Question: I am struggling to export the following 'ggplot2' graphic (legend) with Unicode arrows.

The code used to create this legend is the following:
'''
legend <- ggplot() +
geom_tile(
data = bivariate_color_scale,
mapping = aes(
x = gini,
y = mean,
fill = fill)
) +
scale_fill_identity() +
labs(y ="Higher bus. density -",
x = "Higher patent growth -",
title = "Legend") +
theme_minimal()+
theme(
panel.grid.minor = element_blank(),
panel.grid.major = element_blank(),
axis.line = element_blank(),
axis.ticks = element_blank(),
panel.border = element_blank(),
axis.text.x = element_blank(),
axis.text.y = element_blank()
) +
# make font small enough
theme(axis.title = element_text(size = 8)) +
# quadratic tiles
coord_fixed()
'''
I have tried to export this legend (in high resolution) with the following two codes:
'''
ggsave(filename="legend.png",
plot = legend,
dpi= 300,
width = 210,
height = 180,
units = "mm")
'''
and ...
'''
ggsave(filename="legend.pdf",
plot = legend,
dpi = 300,
device = cairo_pdf,
width = 210,
height = 180,
units = "mm"
)
'''
Both codes did not properly translate/save the Unicode arrows (see the following output).
<URL>
Does anybody have a suggestion on how I can export this graphic in high resolution with Unicode arrows?
thank you in advance.
---
'''
bivariate_color_scale <- data.frame(gini = rep(1:3, 3), mean = rep(1:3, each = 3),
fill = c("#beafc4", "#ae667c", "#9c263c",
"#778fbd", "#6d5577", "#63233b",
"#3970b3", "#354374", "#301d39"))
'''
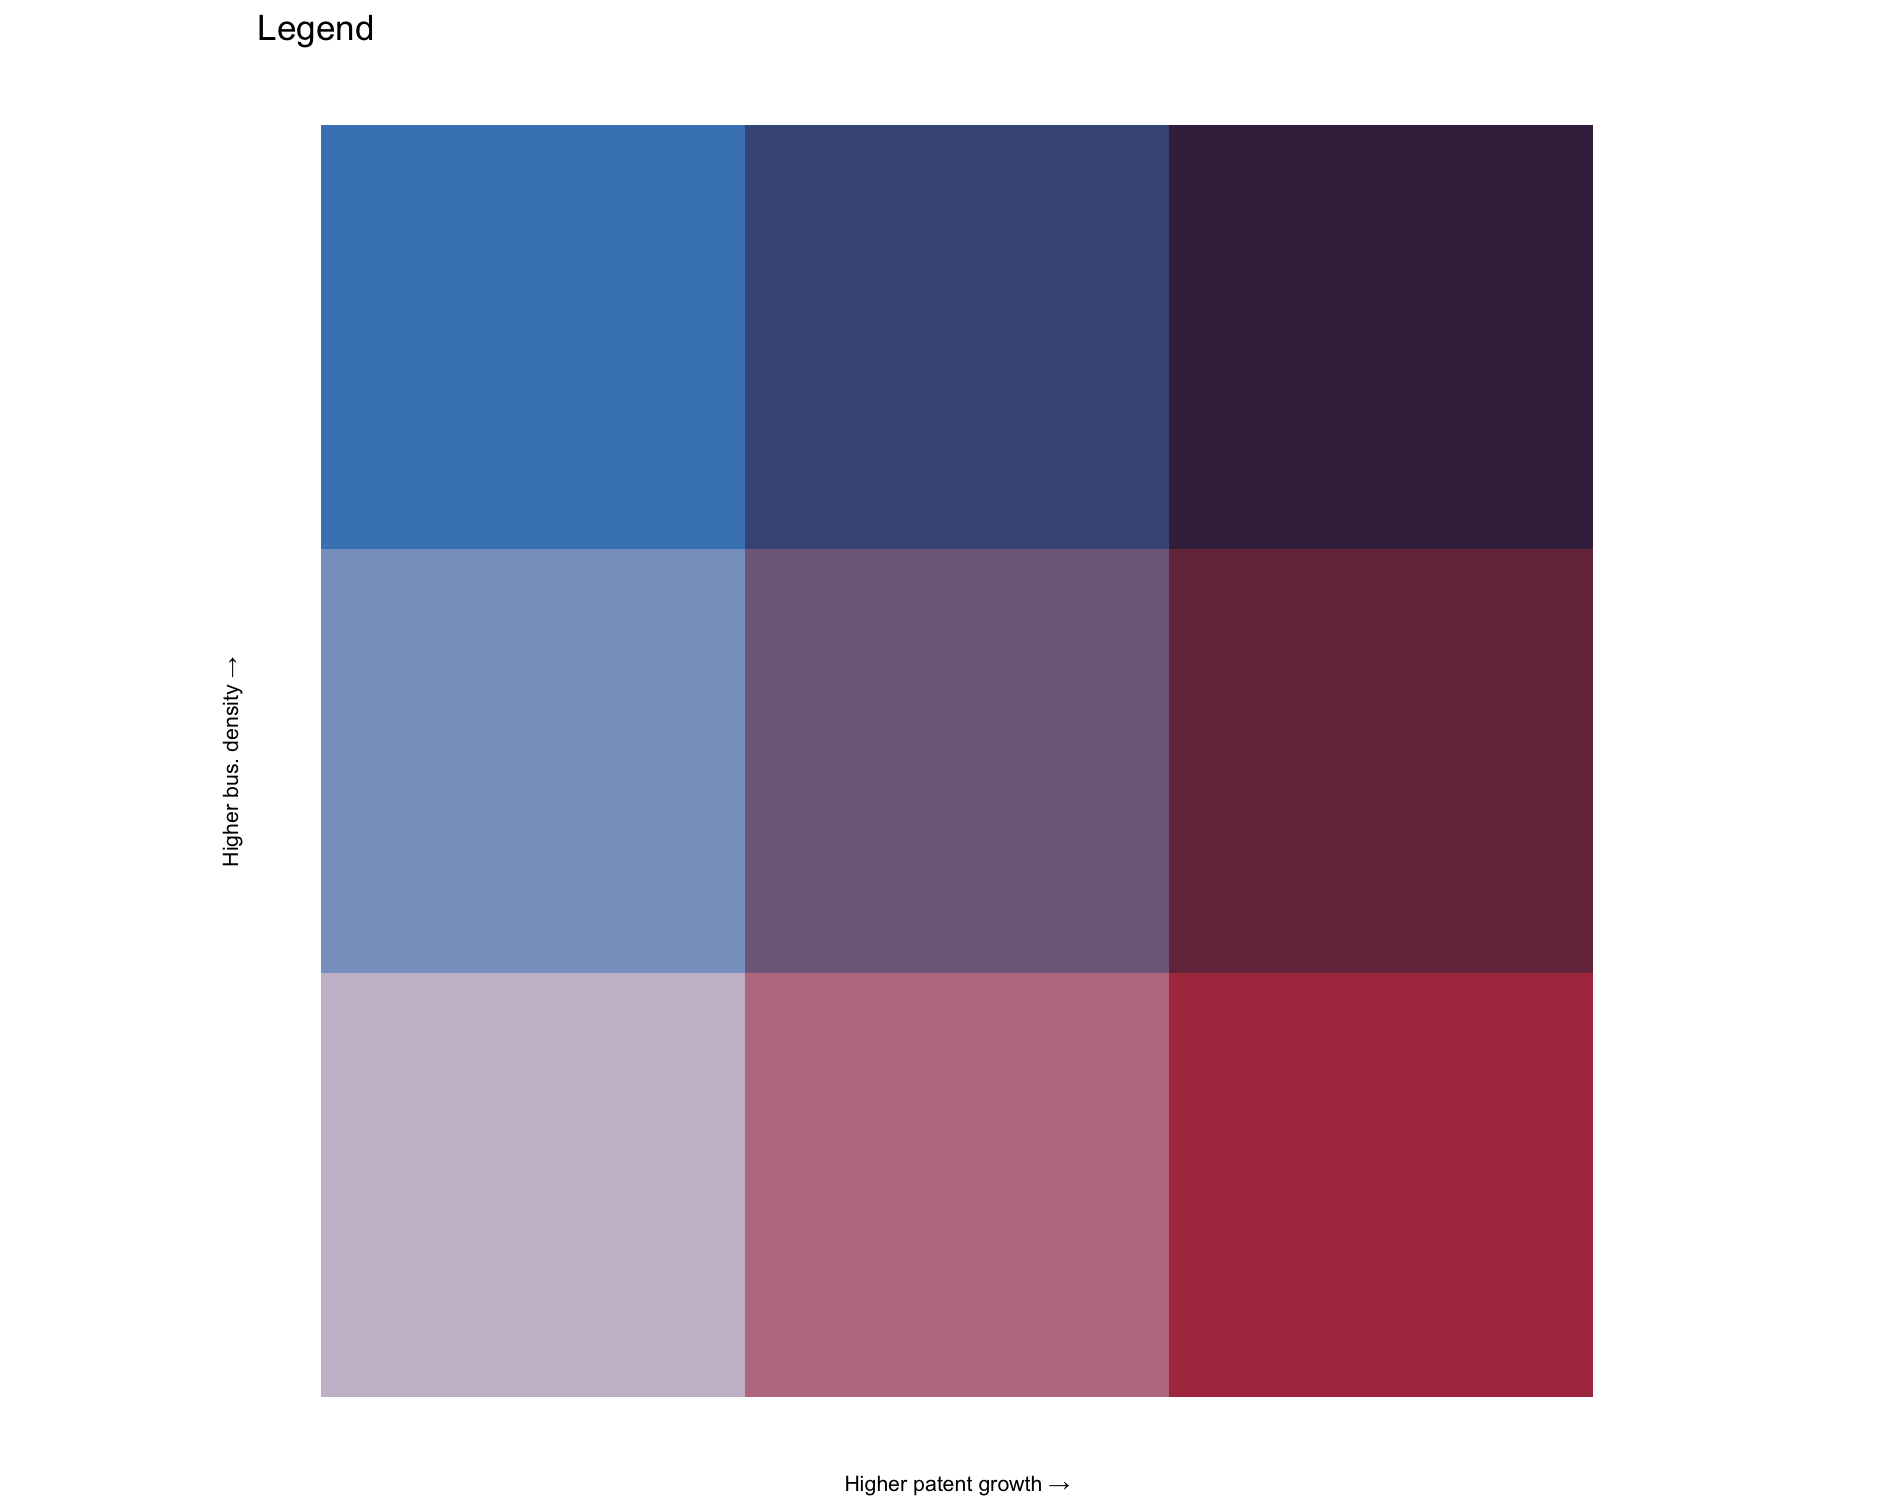
Answer: For display of Unicode characters you can use 'expression()', or (my preference) use 'sprintf()', then call the character inline with text using the preamble '\u'. See the following example:
'''
df <- data.frame(x=1:10, y=1:10)
ggplot(df, aes(x,y)) + geom_point() +
labs(
title=paste("This Title has an up arrow!", sprintf('\u2191')),
x=paste('The x axis goes this way:', sprintf('\u2794')),
y=paste('The y axis is this way:',sprintf('\u2190'))
)
'''
<URL>